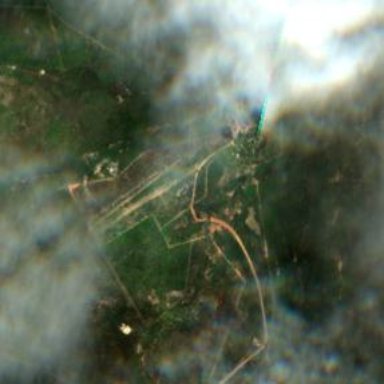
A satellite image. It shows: View of runway in airport.